Question: According to the comments from others, this post has been separated into smaller questions from the previous version of this <URL>
In the graph below, will you help me to
- -
The graph below is produced with the <URL> in pdf device.
Any help with these issues is highly appreciated.(Newbie to R!) Since all the code is too long to post here, I have posted a part relevant to the problem here for Fig.C

'''
#FigC
label1=c(0,100,200,300)
plot(data$TimeVariable2C,data$Variable2C,axes=FALSE,ylab="",xlab="",xlim=c(0,24),
ylim=c(0,2.4),xaxs="i",yaxs="i",pch=19)
lines(data$TimeVariable3C,data$Variable3C)
axis(2,tick=T,at=seq(0.0,2.4,by=0.6),label= seq(0.0,2.4,by=0.6))
axis(1,tick=T,at=seq(0,24,by=6),label=seq(0,24,by=6))
mtext("(C)",side=1,outer=F,line=-10,adj=0.8)
minor.tick(nx=5,ny=5)
par(new=TRUE)
plot(data$TimeVariable1C,data$Variable1C,axes=FALSE,xlab="",ylab="",type="l",
ylim=c(800,0),xaxs="i",yaxs="i")
axis(3,xlim=c(0,24),tick=TRUE,at= seq(0,24,by=6),label=seq(0,24,by=6),col.axis="violetred4",col="violetred4")
axis(4,tick=TRUE,at= label1,label=label1,col.axis="violetred4",col="violetred4")
polygon(data$TimeVariable1C,data$Variable1C,col='violetred4',border=NA)
'''
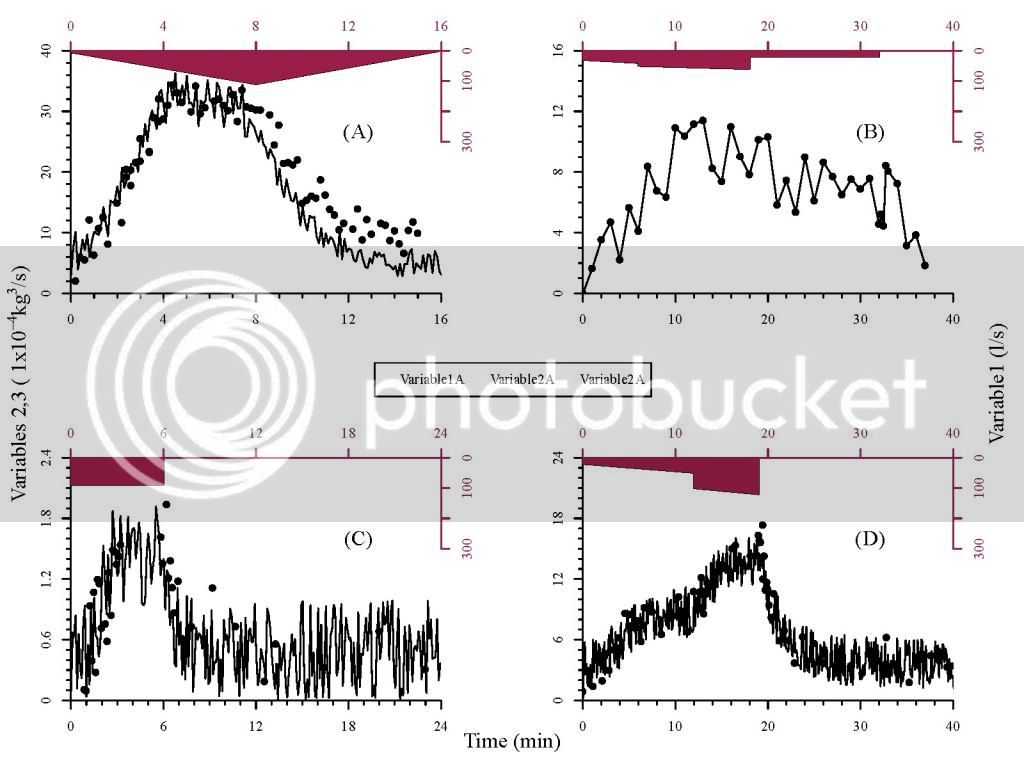
Answer: The reason 'minor.tick' produces 6 intervals is that it was written on the assumption that the default axis divisions would be used. It has no way of knowing that you substituted a different major tick placement.
After each axis(4, ...) call, you should make a call:
'''
box()
'''
I already answered the question yesterday on SO about how to construct a modified version of 'minor.tick' that could be used with side =3 or =4.